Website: walmart
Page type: customer-info-address
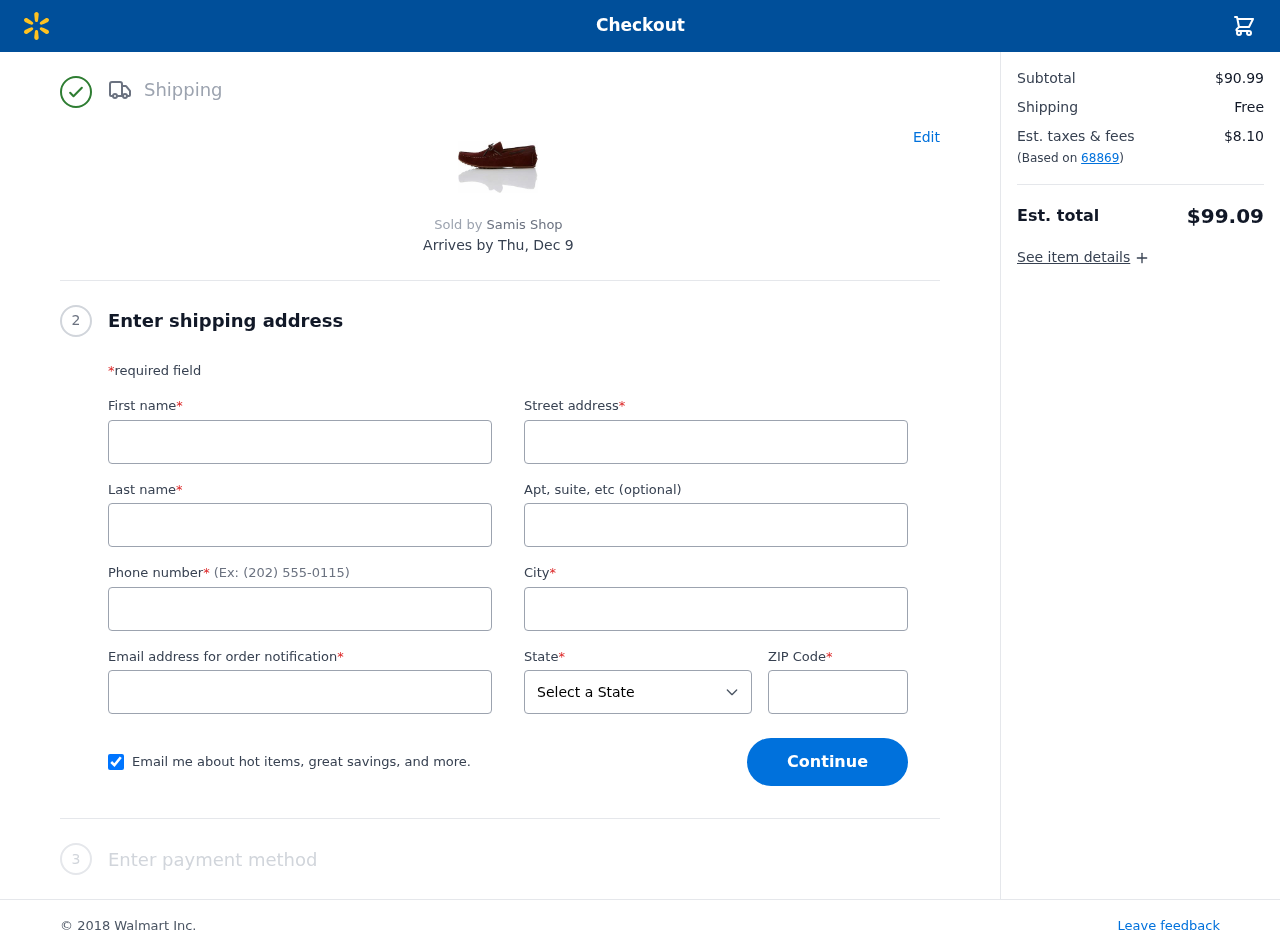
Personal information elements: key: PII_CITY
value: Sandovalshire
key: PII_EMAIL
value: joshua_kaiser@hotmail.com
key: PII_FIRSTNAME
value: Joshua
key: PII_LASTNAME
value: Kaiser
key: PII_PHONE
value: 3292336881
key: PII_POSTCODE
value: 68869
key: PII_STATE
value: Georgia
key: PII_STREET
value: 9316 Daniel Rapid Apt. 113
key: PII_STREET2
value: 574 Brandon Vista Apt. 998
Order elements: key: ORDER_DELIVERY_DATE
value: Thu, Dec 9
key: ORDER_SUBTOTAL
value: $90.99
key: ORDER_SHIPPING_COST
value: Free
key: ORDER_TAX
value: $8.10
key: ORDER_TOTAL
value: $99.09